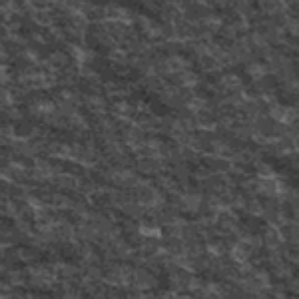
Label: frost